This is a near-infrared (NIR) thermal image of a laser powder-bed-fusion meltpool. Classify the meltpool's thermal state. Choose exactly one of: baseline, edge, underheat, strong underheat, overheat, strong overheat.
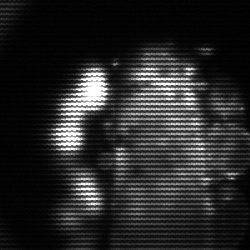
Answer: strong underheat